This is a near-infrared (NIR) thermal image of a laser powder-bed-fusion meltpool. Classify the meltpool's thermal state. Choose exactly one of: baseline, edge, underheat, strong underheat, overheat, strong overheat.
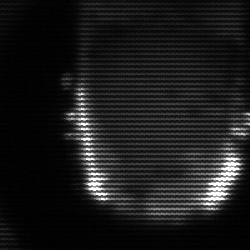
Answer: baseline